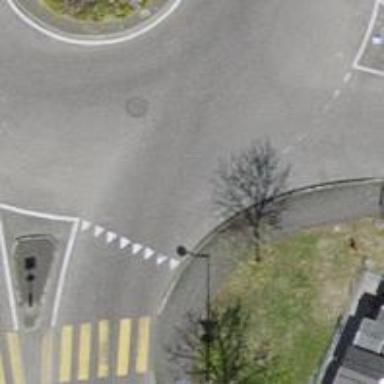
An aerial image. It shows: Asphalt sidewalk along the footway.